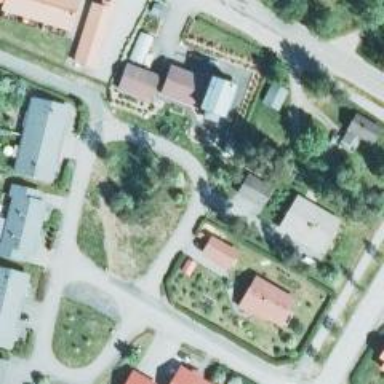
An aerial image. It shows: Living street.